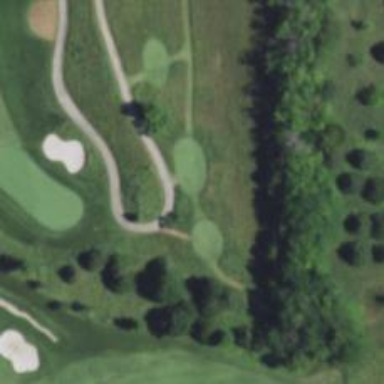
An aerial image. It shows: Path for both road and golf.